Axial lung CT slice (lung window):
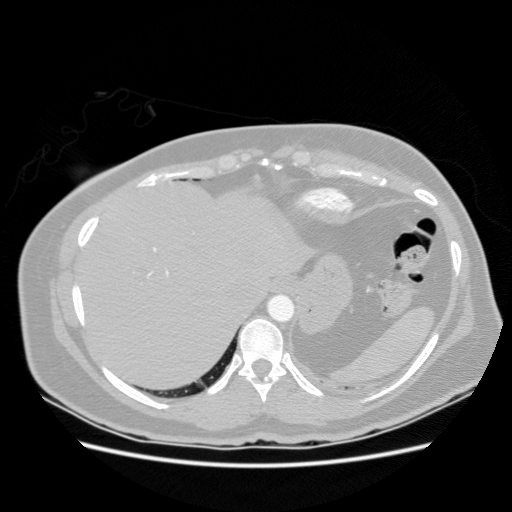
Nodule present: no